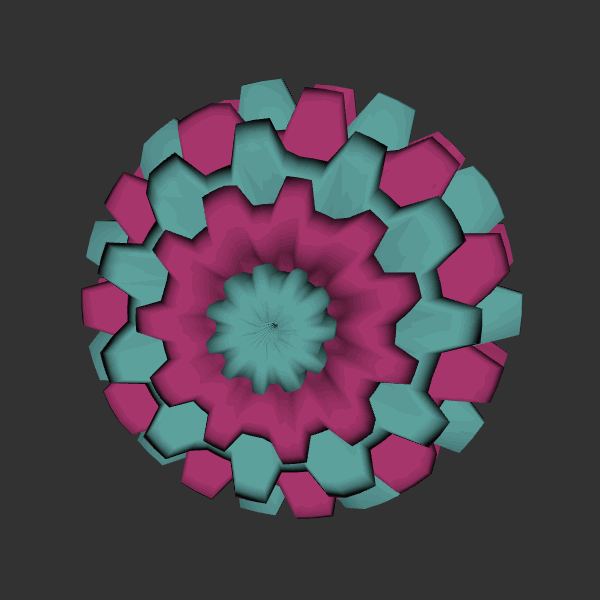
Background: dark